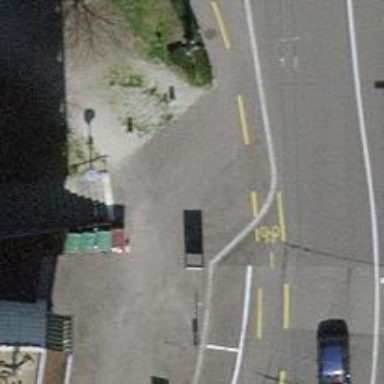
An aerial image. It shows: Bollard barrier.